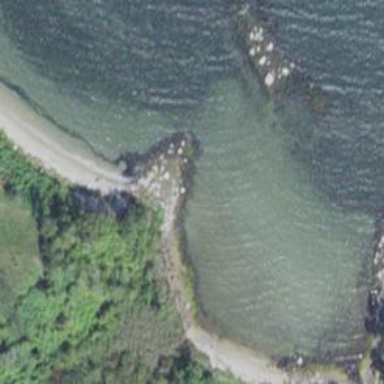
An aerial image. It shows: Natural rock reef.